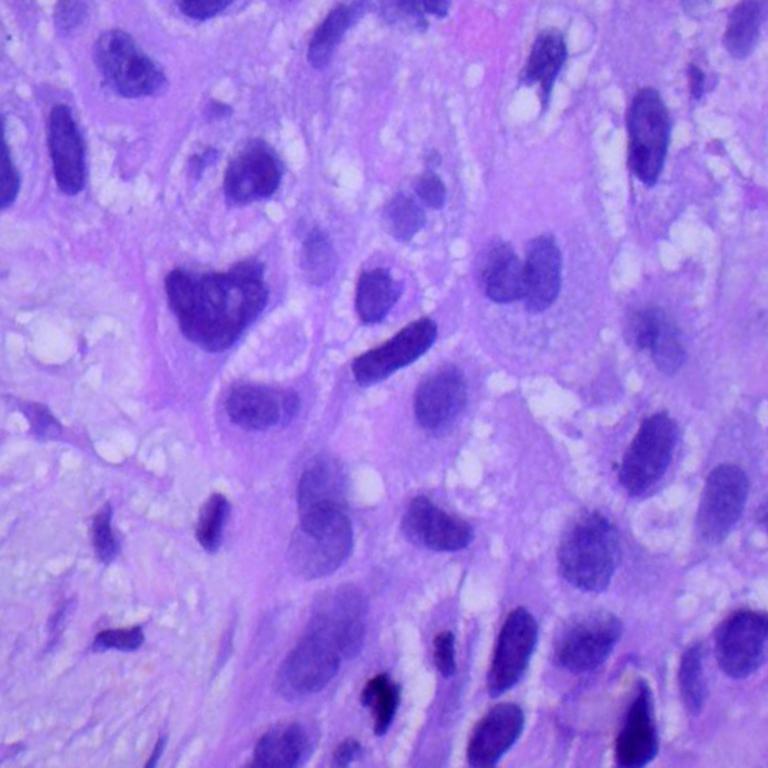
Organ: lung
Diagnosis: squamous carcinomas